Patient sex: F
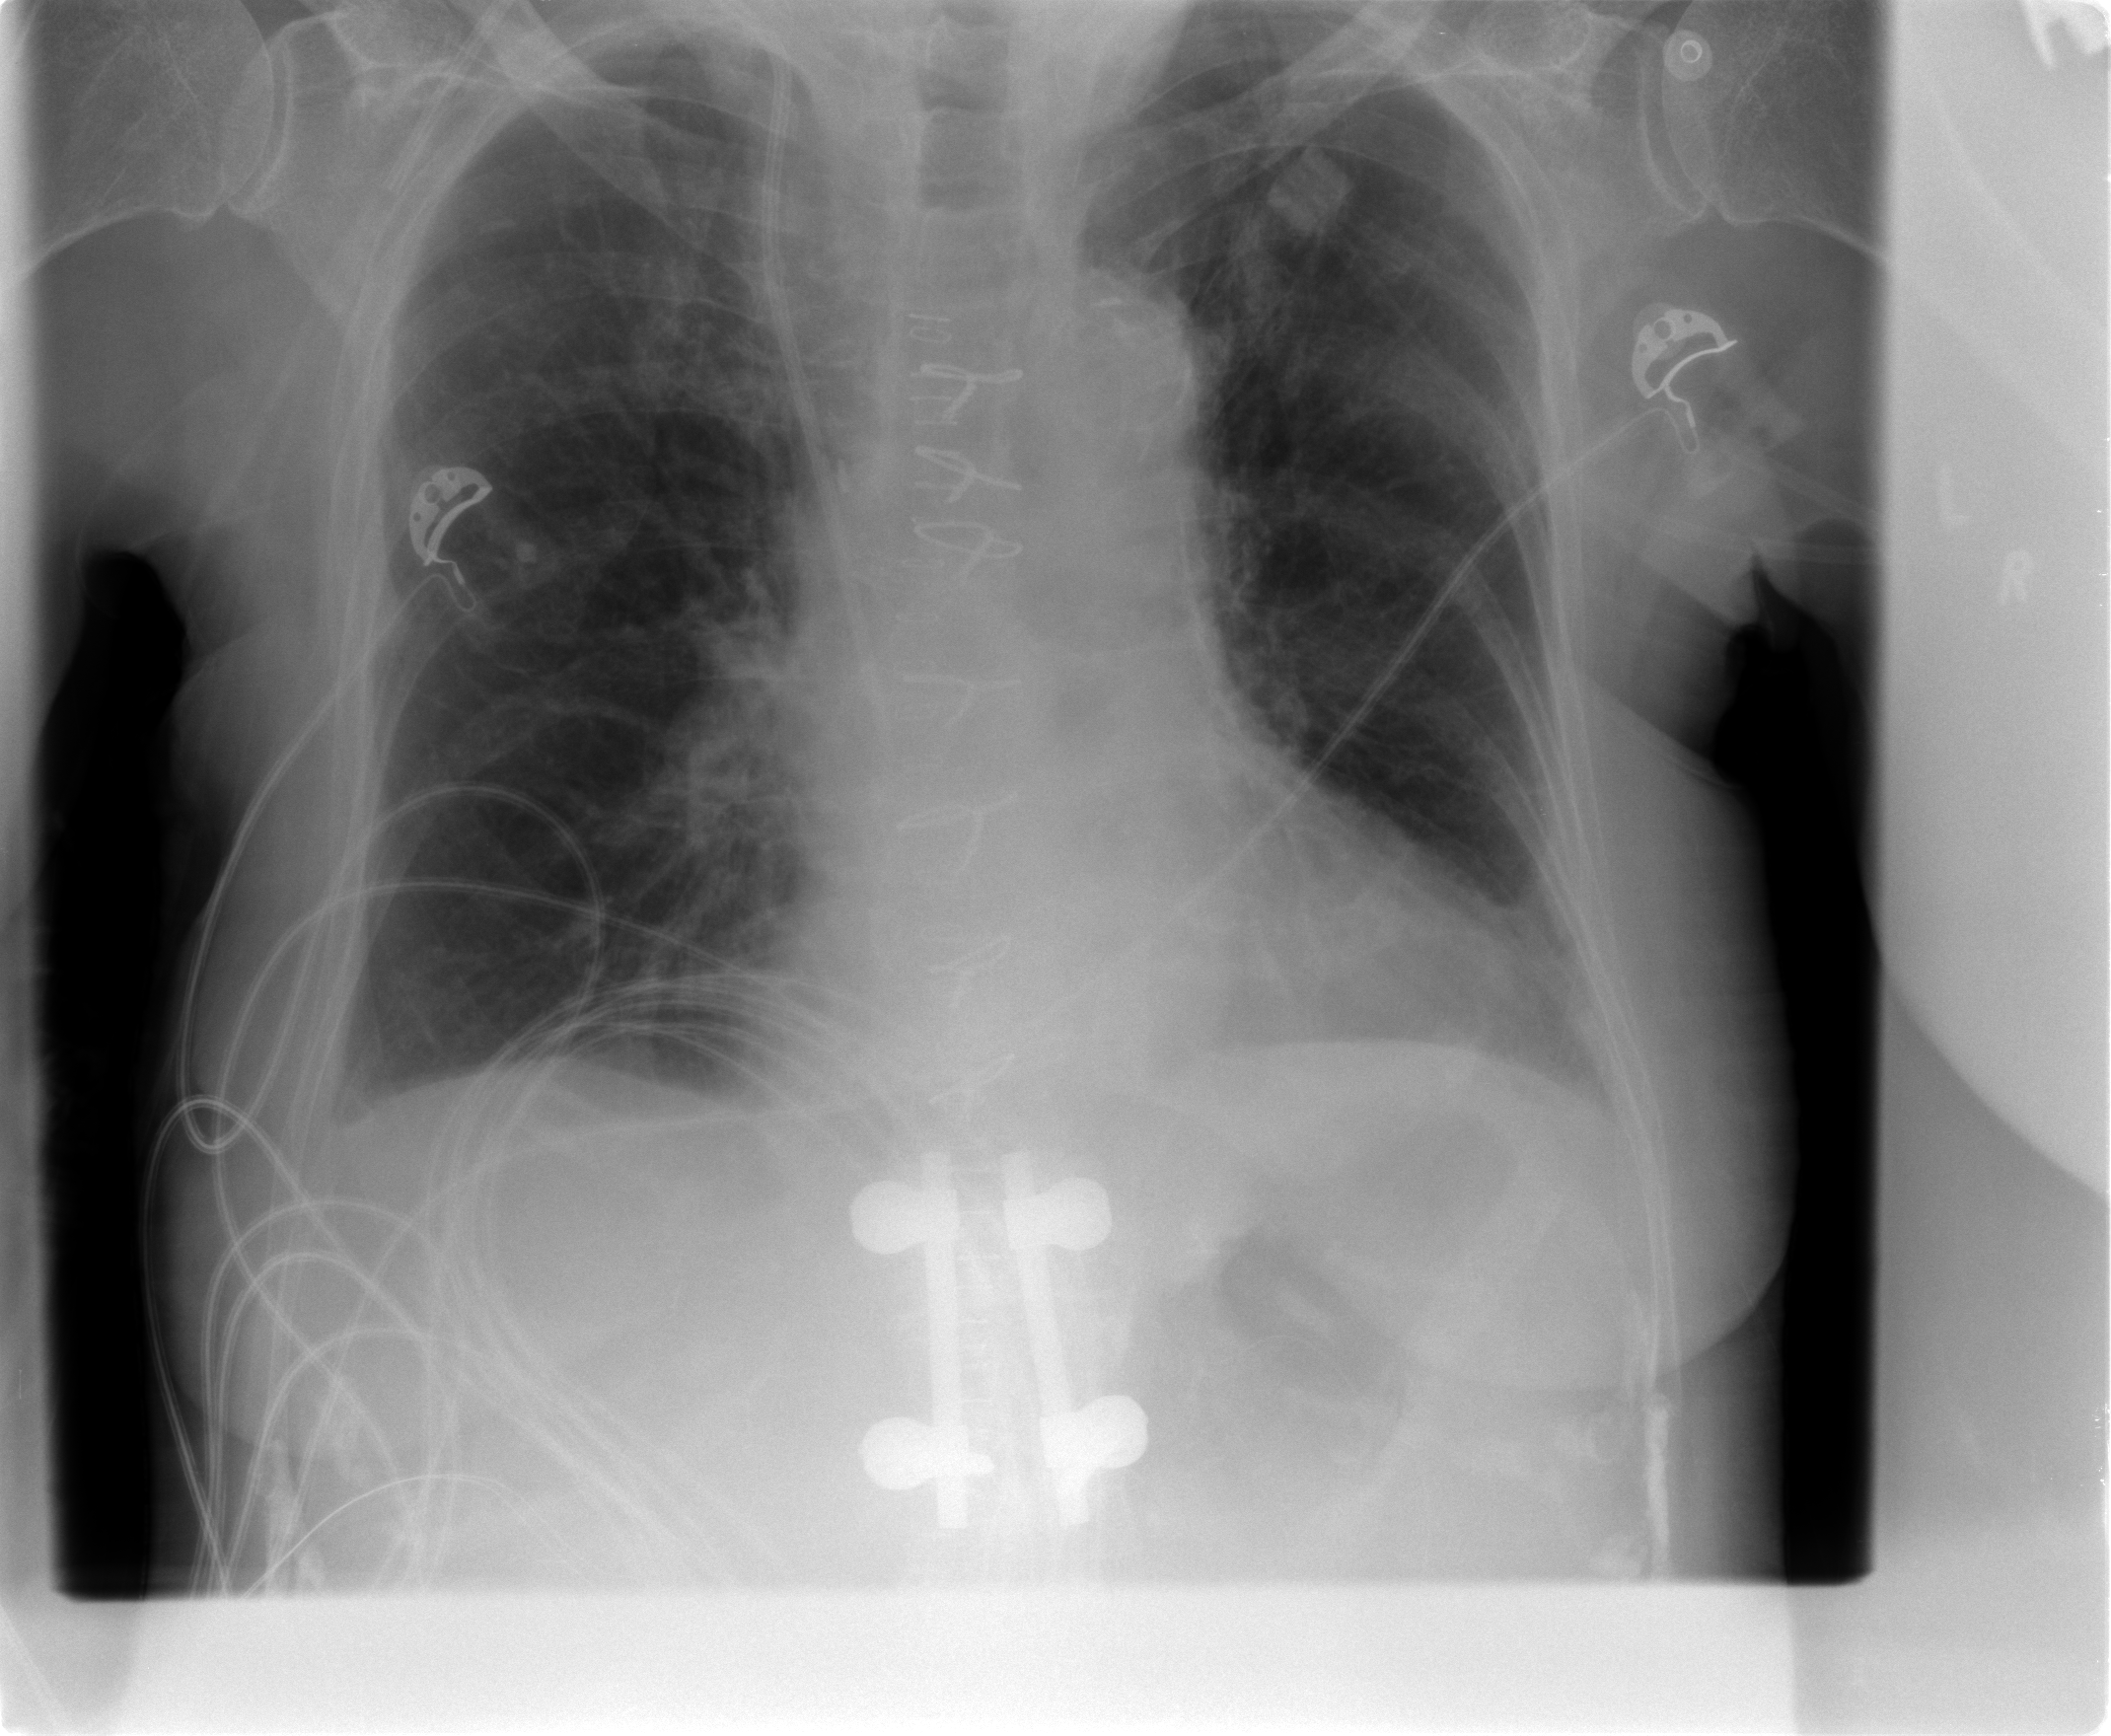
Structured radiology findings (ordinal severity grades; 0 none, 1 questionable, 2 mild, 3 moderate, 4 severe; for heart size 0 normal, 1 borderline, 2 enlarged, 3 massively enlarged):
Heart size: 0
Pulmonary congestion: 0
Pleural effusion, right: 0
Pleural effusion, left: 1
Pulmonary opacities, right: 0
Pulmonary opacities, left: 0
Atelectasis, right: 0
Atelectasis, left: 0